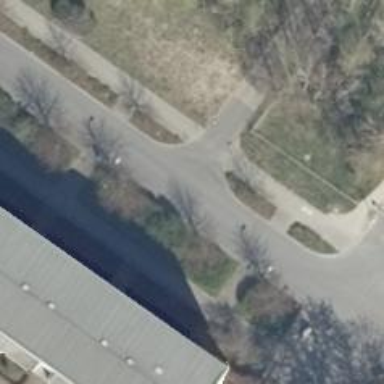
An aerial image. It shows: Residential road with asphalt surface. There are separate sidewalks on both sides. Parallel parking lanes are available on both sides of the road.